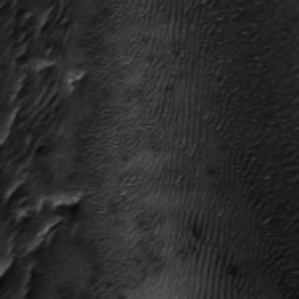
Label: frost